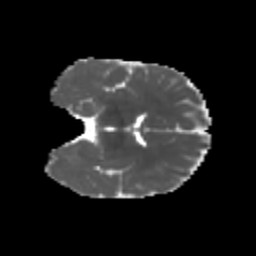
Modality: MD
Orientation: coronal
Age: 8
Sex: male
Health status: healthy